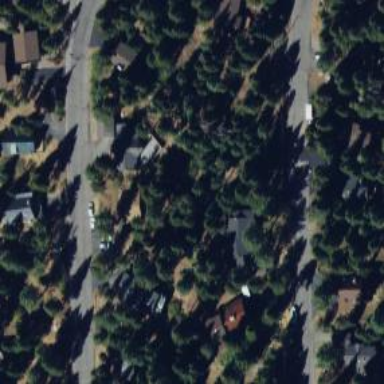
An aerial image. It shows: Evergreen woodland with needle-leaved trees.